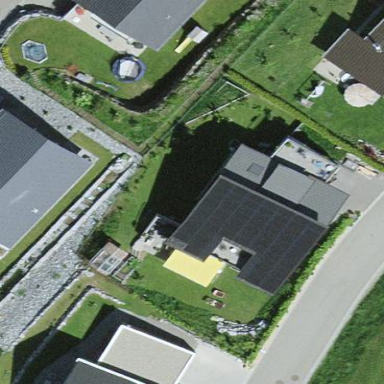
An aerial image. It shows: Small solar photovoltaic panel generator is producing electricity.